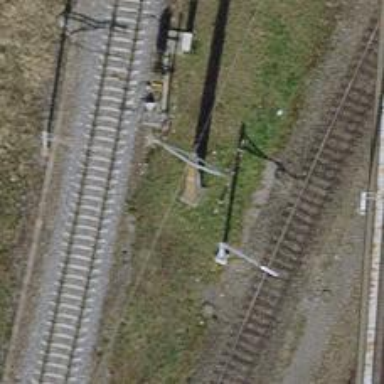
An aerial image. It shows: Power pole.